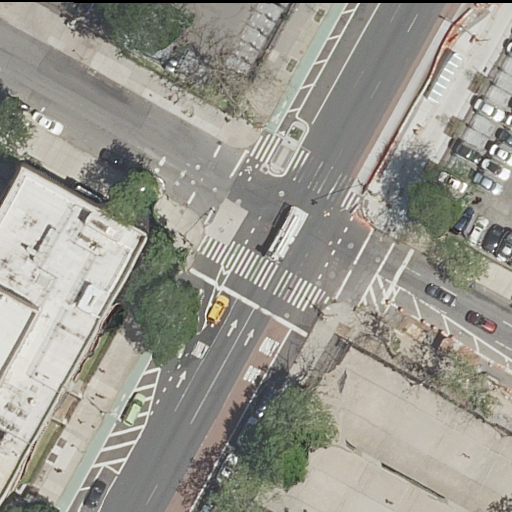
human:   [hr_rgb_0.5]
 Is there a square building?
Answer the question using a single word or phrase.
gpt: no

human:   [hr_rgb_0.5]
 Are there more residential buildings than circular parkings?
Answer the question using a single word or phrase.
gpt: yes

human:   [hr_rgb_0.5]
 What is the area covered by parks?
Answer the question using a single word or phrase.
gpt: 1257m2

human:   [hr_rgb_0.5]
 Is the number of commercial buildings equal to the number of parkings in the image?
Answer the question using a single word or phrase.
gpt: no

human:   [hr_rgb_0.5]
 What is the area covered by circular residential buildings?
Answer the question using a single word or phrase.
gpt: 0m2

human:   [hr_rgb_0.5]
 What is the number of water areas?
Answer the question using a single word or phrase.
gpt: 0

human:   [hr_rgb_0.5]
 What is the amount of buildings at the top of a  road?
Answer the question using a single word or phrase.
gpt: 0

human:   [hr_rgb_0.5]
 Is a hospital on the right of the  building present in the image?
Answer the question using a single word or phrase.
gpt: no

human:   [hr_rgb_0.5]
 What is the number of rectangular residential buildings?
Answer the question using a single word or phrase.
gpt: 1

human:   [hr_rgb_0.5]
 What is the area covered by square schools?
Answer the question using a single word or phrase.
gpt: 0m2

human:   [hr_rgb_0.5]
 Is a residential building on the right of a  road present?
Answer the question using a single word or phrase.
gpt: no

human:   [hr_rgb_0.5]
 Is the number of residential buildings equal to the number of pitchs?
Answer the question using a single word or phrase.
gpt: no

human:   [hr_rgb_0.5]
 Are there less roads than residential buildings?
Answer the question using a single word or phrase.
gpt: no

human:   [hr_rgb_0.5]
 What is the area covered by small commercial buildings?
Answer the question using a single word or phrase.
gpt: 0m2

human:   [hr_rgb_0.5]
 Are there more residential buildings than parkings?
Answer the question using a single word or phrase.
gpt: no

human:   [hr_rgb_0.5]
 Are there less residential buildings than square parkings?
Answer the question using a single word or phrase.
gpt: no

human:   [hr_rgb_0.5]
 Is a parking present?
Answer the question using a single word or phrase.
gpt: yes

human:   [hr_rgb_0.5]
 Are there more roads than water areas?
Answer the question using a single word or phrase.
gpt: yes

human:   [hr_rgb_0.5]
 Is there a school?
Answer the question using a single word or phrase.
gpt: yes

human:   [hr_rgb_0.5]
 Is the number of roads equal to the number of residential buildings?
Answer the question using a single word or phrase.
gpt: no

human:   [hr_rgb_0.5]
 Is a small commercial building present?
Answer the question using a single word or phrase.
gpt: no

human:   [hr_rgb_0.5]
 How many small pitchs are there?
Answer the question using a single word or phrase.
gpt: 0

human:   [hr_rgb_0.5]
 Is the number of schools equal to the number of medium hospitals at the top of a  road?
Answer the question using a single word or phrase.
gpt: no

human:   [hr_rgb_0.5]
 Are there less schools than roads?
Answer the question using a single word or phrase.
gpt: yes

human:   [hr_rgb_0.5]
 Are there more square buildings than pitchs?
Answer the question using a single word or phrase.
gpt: no

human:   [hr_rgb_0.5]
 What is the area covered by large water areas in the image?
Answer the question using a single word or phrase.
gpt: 0m2

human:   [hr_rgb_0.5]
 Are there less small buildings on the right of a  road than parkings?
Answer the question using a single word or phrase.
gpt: yes

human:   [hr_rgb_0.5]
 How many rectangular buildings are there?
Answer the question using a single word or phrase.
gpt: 1

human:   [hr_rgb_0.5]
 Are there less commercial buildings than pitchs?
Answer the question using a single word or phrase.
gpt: yes

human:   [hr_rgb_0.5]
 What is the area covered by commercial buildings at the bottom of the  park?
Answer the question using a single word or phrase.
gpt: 0m2

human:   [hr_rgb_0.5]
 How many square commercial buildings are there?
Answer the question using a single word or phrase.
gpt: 0

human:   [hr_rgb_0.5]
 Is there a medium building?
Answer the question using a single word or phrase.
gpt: no

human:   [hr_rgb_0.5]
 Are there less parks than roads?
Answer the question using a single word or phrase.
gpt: yes

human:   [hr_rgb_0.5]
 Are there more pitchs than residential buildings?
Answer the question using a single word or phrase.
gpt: yes

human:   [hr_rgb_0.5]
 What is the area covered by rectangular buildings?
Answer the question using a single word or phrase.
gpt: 1019m2

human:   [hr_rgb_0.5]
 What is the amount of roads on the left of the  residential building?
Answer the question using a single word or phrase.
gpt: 2